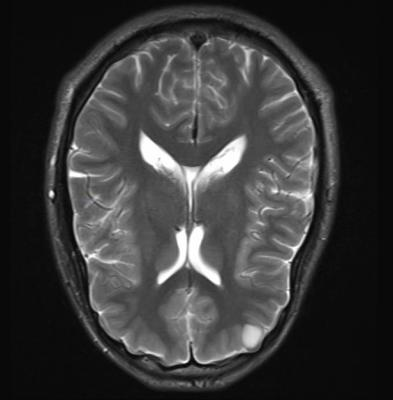
Label: notumor